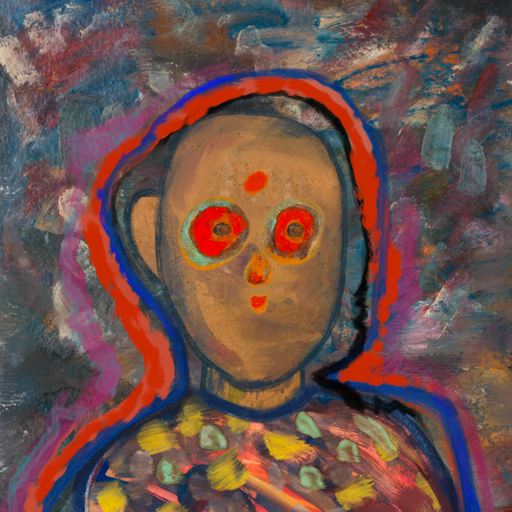
Background: Boggyland, Head And Neck Front: In_The_Sun, Face Front: Sisters, Bust: Mother_And_Son_Mother, Hair Front: Experience, Head Accessory: Blank, Second Necklace: Blank, Necklace: Blank, Baby: Blank